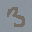
Label: 3